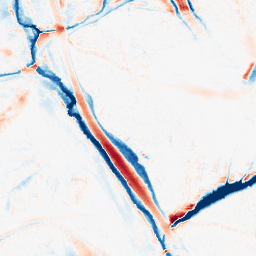
Category: morphological
Decomposition family: morphological_ellipse
Decomposition parameters: operation: average
width: 20
height: 30
Upsampling method: sinc_hamming
Upsampling parameters: scale: 4
kernel_size: 16
Upsampling scale: 4